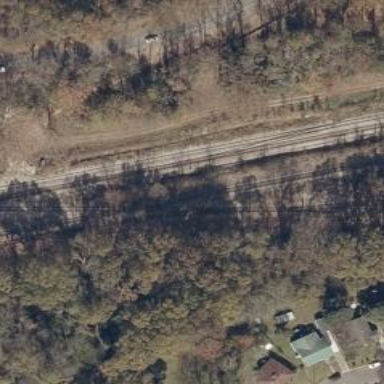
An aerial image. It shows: Railway crossing.